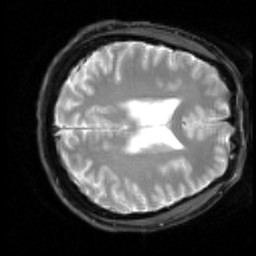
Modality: inplaneT2
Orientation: axial
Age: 32
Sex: male